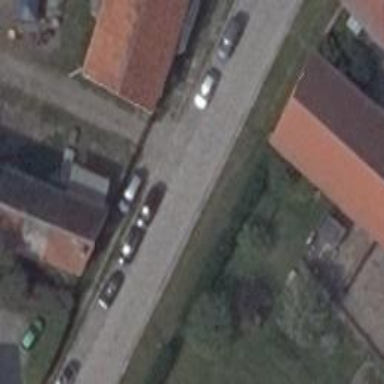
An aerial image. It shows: Residential road.